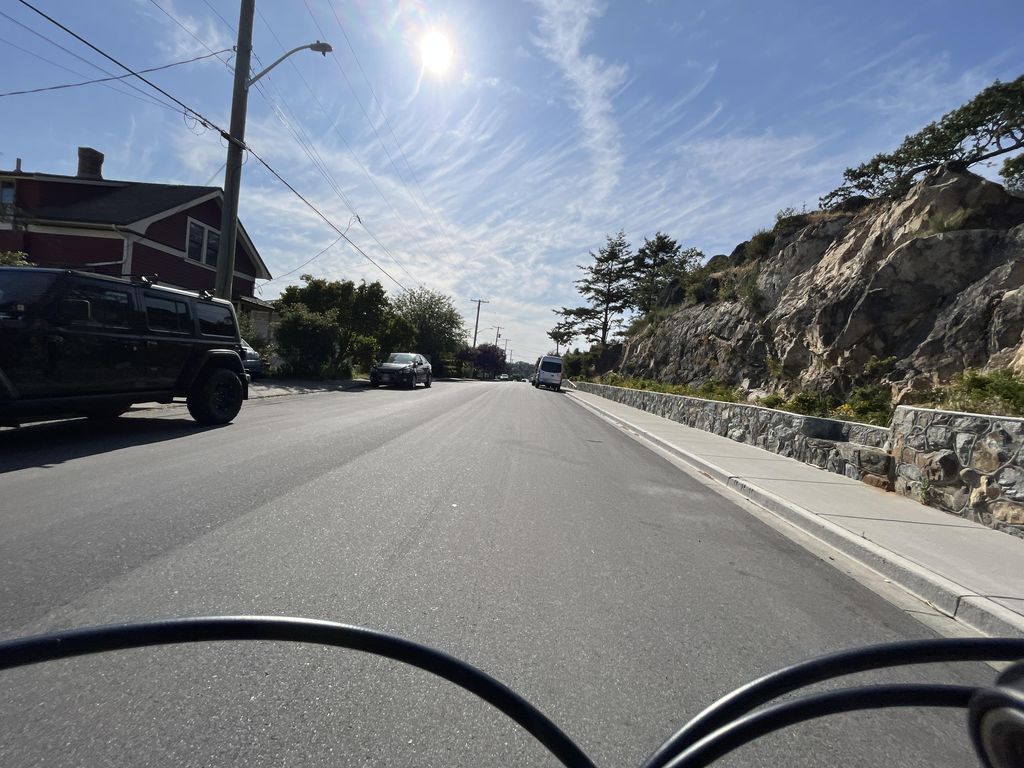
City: victoria